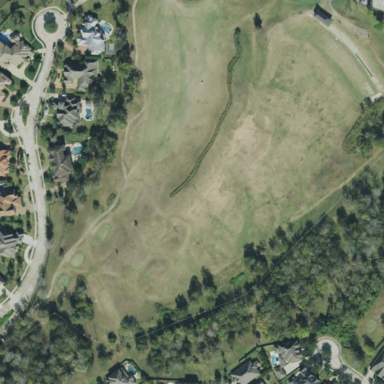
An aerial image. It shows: Driving range with grass landcover for golf practice.